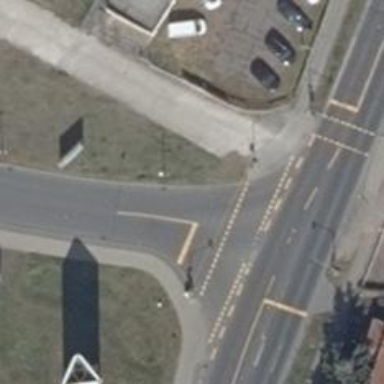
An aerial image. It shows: Road with traffic signals.